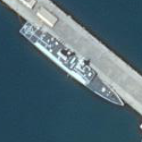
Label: cruiser